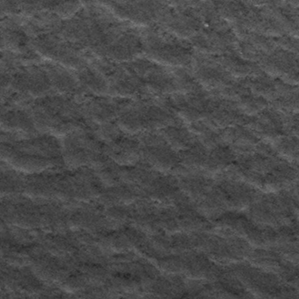
Label: frost